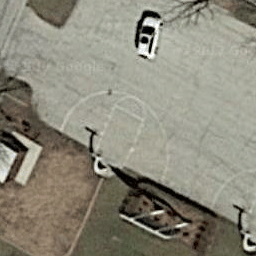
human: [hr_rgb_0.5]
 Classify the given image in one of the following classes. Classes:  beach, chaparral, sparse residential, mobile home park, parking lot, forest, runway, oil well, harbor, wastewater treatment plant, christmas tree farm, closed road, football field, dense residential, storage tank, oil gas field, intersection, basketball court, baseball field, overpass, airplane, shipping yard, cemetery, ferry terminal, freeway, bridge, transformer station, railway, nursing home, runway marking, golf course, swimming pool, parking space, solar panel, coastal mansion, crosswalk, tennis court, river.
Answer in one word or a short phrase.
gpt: basketball court